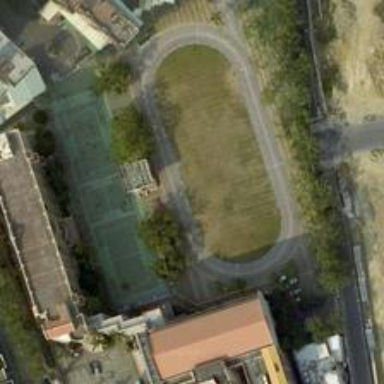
Next to the l-shaped building, we can see a worn football field and a few tennis courts .